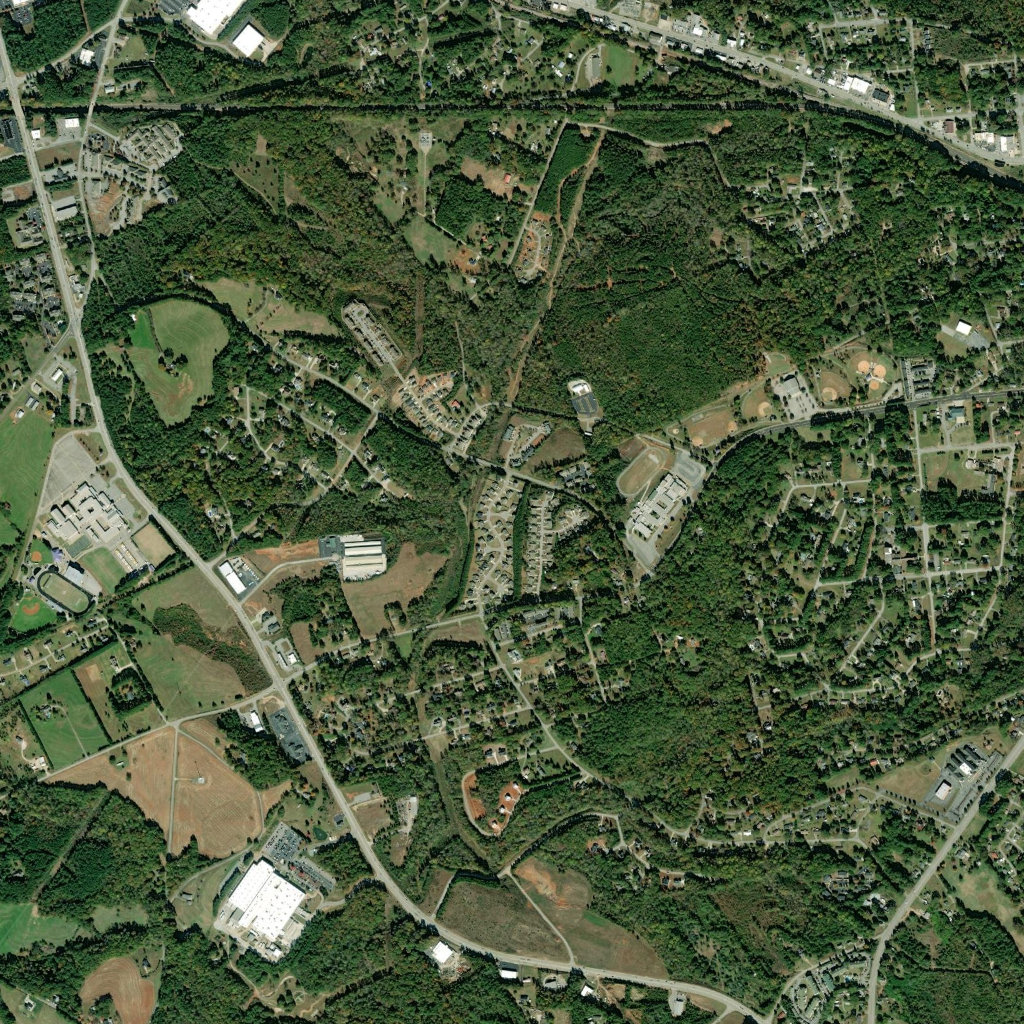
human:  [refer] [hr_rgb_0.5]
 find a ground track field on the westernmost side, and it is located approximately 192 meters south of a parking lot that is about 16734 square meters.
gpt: <box>[[3, 55, 9, 60, 0]]</box>